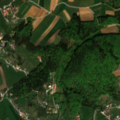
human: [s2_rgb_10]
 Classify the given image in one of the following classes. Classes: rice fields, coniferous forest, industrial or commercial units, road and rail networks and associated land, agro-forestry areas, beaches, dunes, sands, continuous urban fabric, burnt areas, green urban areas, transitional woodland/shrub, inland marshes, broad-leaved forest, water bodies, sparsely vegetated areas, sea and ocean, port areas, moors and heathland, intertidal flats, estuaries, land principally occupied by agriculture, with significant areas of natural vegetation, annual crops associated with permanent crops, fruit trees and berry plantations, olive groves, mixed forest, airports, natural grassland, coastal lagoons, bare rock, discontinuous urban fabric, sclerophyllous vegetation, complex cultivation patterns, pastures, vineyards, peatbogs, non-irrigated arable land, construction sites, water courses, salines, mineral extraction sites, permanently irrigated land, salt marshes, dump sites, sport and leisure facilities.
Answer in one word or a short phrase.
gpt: non-irrigated arable land, complex cultivation patterns, broad-leaved forest, mixed forest